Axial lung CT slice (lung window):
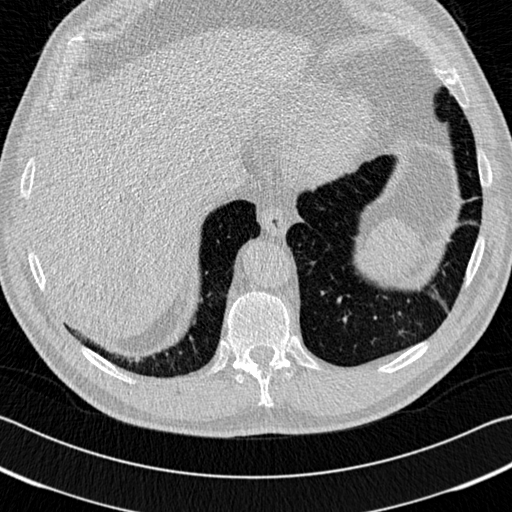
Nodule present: no